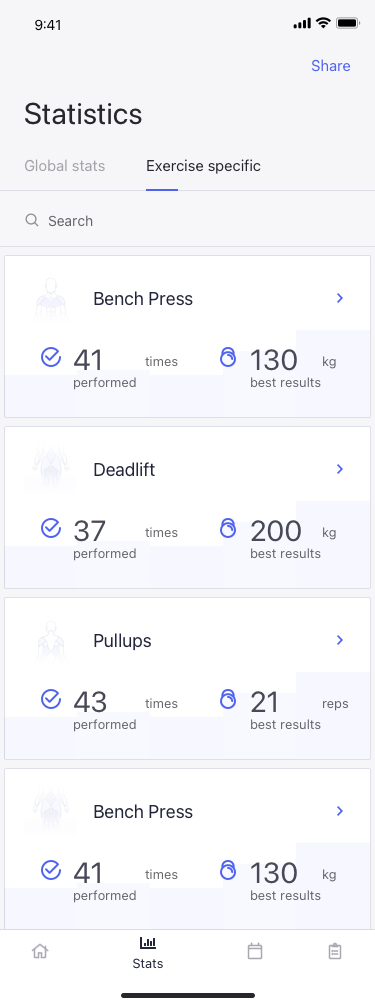
Text in this UI design:
Search